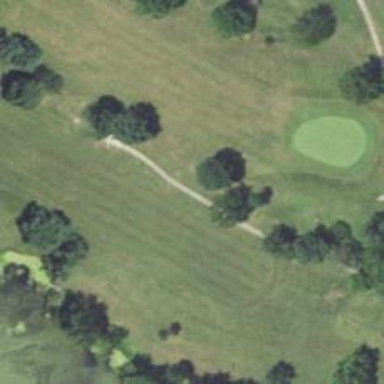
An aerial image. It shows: Footway that doubles as golf path.